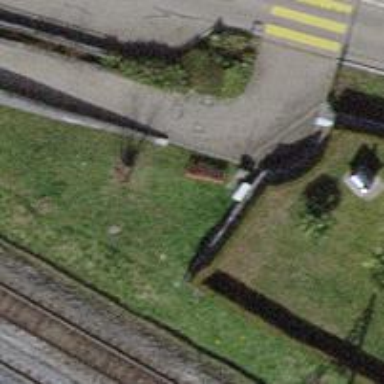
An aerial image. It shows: Red bench.